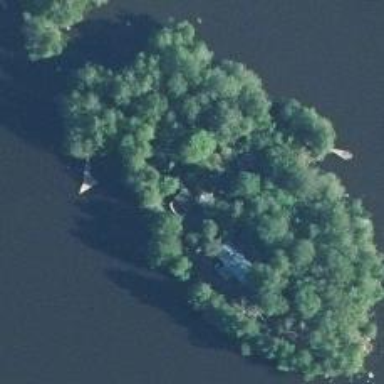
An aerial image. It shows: Islet surrounded by woodland.